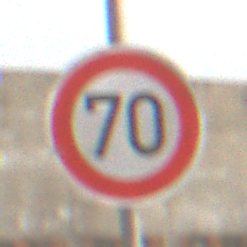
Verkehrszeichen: Geschwindigkeit70
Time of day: MorningAfternoon
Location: Outdoor (Nature)
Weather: PartlyCloudy
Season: Winter
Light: Natural